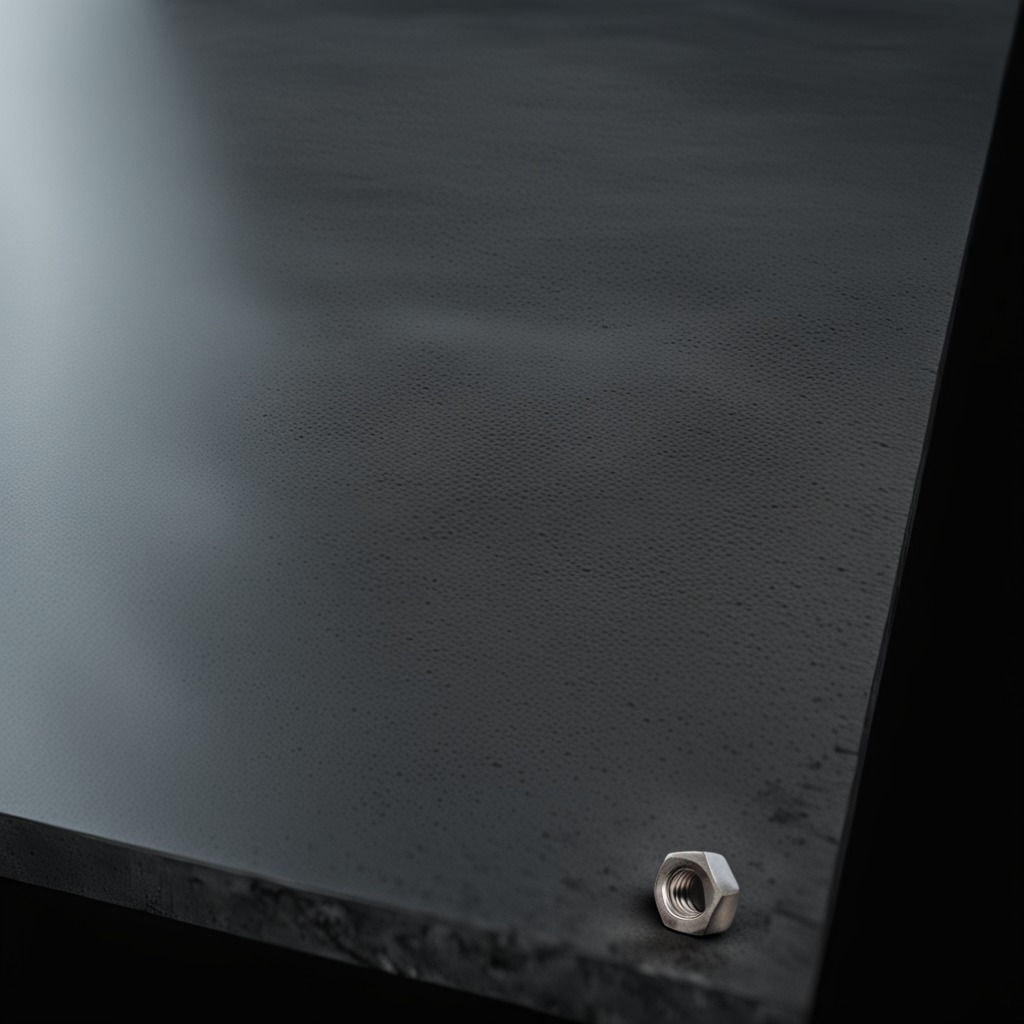
A metal nut lies on a clean granite table inside a workshop at night.